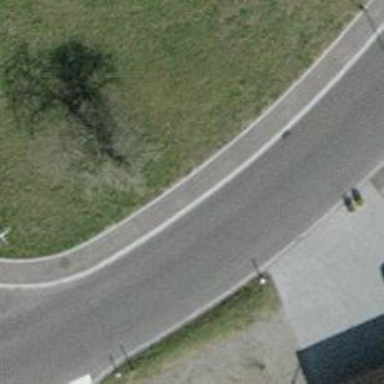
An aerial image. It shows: Asphalt sidewalk.